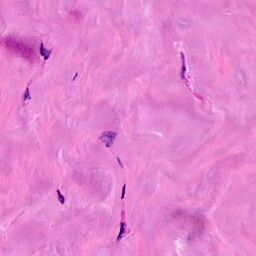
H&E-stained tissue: Breast